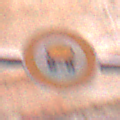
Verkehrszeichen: VerbotFahrzeugeWassergefaehrdenderLadung
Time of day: MorningAfternoon
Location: Outdoor (Urban)
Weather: Clear
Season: NotSpecified
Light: Natural